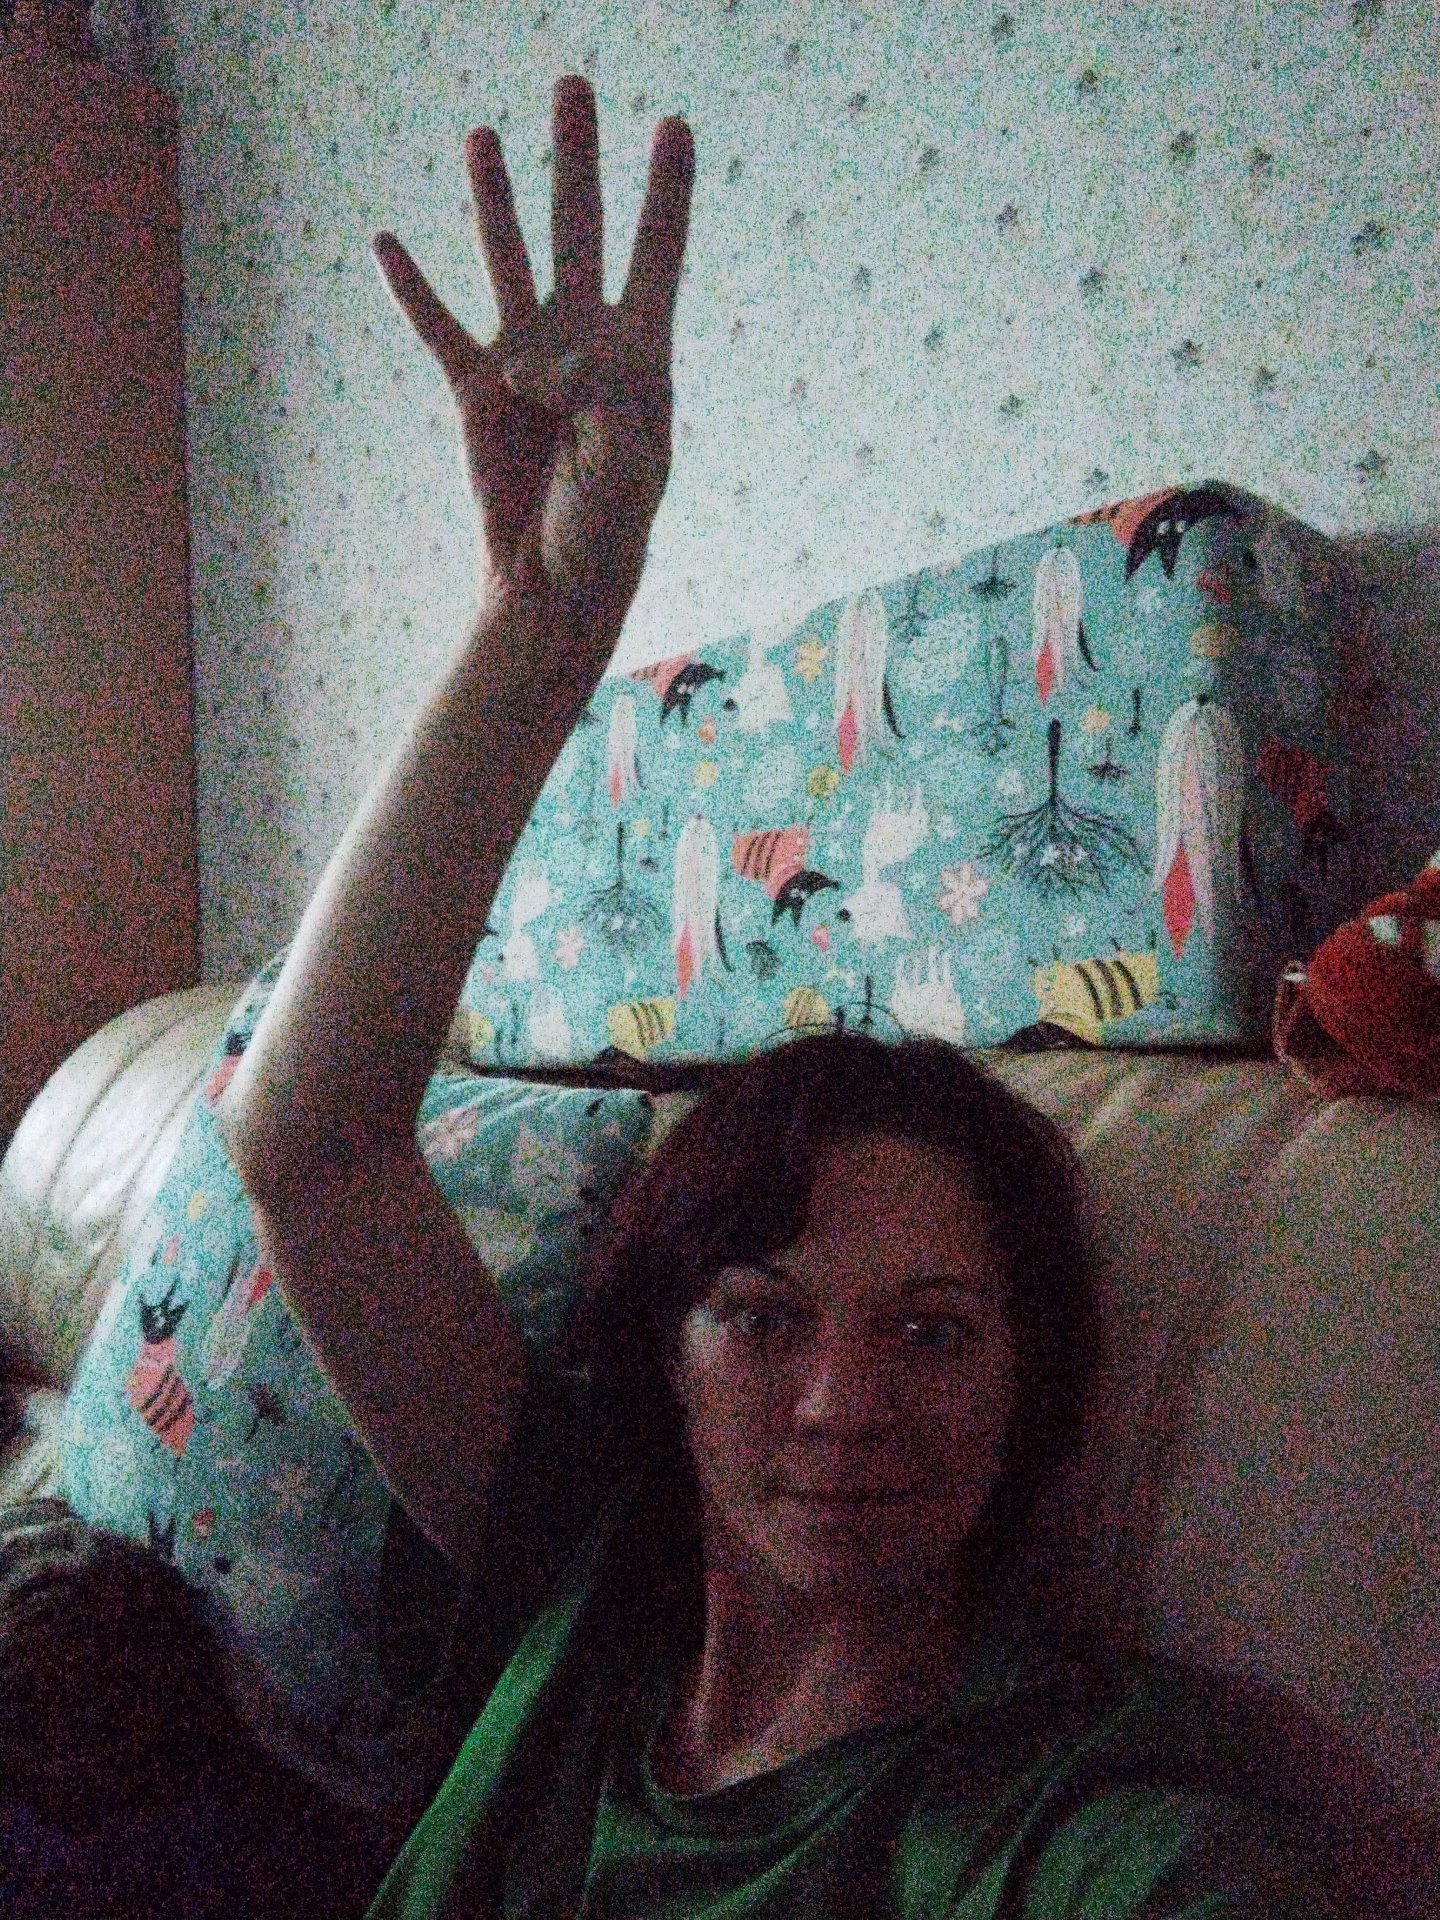
Label: noise